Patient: sex M, age 61
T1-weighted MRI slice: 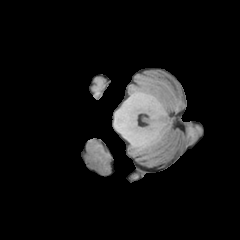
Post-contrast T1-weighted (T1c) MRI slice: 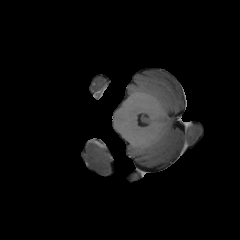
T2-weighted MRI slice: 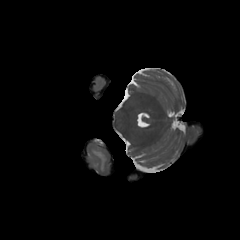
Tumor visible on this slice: yes
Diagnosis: Glioblastoma, IDH-wildtype
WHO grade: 4